Question: I want to read the RGB values of all pixels from a BMP file.
I have code in c++, which look like:
'''
#include <iostream>
#include <fstream>
using namespace std;
int main () {
FILE *streamIn;
streamIn = fopen("./Untitled.bmp", "r");
if (streamIn == (FILE *)0) {
printf("File opening error ocurred. Exiting program.
");
return 0;
}
unsigned char info[54];
fread(info, sizeof(unsigned char), 54, streamIn);
int width = *(int*)&info[18];
int height = *(int*)&info[22];
int image[width*height][3];
int i = 0;
for(i=0;i<width*height;i++) {
image[i][2] = getc(streamIn);
image[i][1] = getc(streamIn);
image[i][0] = getc(streamIn);
printf("pixel %d : [%d,%d,%d]
",i+1,image[i][0],image[i][1],image[i][2]);
}
fclose(streamIn);
return 0;
}
'''
and an image like this (grid overlaid):

which are 6x12 pixels file with two colors - black and white.
I try to find out why after executing the above code with the image as a parameter I don't get just pixels with RGB: [0,0,0] and [255,255,255] but also [0,248,0], [7,224,0] and others.
Hex dump of that file is:
'''
<PHONE>: 42 4d 9a 01-00 00 00 00-00 00 7a 00-00 00 6c 00 BM...... ..z...l.
<PHONE>: 00 00 08 00-00 00 0c 00-00 00 01 00-18 00 00 00 ........ ........
<PHONE>: 00 00 20 01-00 00 13 0b-00 00 13 0b-00 00 00 00 ........ ........
<PHONE>: 00 00 00 00-00 00 42 47-52 73 00 00-00 00 00 00 ......BG Rs......
<PHONE>: 00 00 00 00-00 00 00 00-00 00 00 00-00 00 00 00 ........ ........
<PHONE>: 00 00 00 00-00 00 00 00-00 00 00 00-00 00 00 00 ........ ........
<PHONE>: 00 00 00 00-00 00 00 00-00 00 02 00-00 00 00 00 ........ ........
<PHONE>: 00 00 00 00-00 00 00 00-00 00 ff ff-ff ff ff ff ........ ........
<PHONE>: ff ff ff ff-ff ff ff ff-ff ff ff ff-ff ff ff ff ........ ........
0000-00a0: ff ff ff ff-ff 00 00 00-00 00 00 00-00 00 00 00 ........ ........
0000-00b0: 00 00 00 00-00 00 00 ff-ff ff ff ff-ff 00 00 00 ........ ........
0000-00c0: 00 00 00 00-00 00 00 00-00 00 00 00-00 00 00 ff ........ ........
0000-00d0: ff ff ff ff-ff ff ff ff-ff ff ff ff-ff ff ff ff ........ ........
0000-00e0: ff ff ff ff-ff ff ff ff-ff ff ff ff-ff ff ff ff ........ ........
0000-00f0: ff ff ff ff-ff ff ff ff-ff ff ff ff-ff ff ff ff ........ ........
<PHONE>: ff ff ff ff-ff ff ff ff-ff ff ff ff-ff ff ff ff ........ ........
<PHONE>: ff ff ff ff-ff ff ff ff-ff ff ff ff-ff ff ff ff ........ ........
<PHONE>: ff ff ff ff-ff ff ff ff-ff ff ff ff-ff ff ff ff ........ ........
<PHONE>: ff ff ff ff-ff ff ff ff-ff ff ff ff-ff ff ff ff ........ ........
<PHONE>: ff ff ff ff-ff ff ff ff-ff ff ff ff-ff ff ff ff ........ ........
<PHONE>: ff ff ff ff-ff ff ff ff-ff ff ff ff-ff ff ff ff ........ ........
<PHONE>: ff ff ff ff-ff ff ff ff-ff ff ff ff-ff ff ff ff ........ ........
<PHONE>: ff ff ff ff-ff ff ff ff-ff ff ff ff-ff ff ff ff ........ ........
<PHONE>: ff ff ff ff-ff ff ff ff-ff ff ff ff-ff ff ff ff ........ ........
<PHONE>: ff ff 00 00-00 ff ff ff-00 00 00 ff-ff ff 00 00 ........ ........
0000-019a: 00 ff ff ff-00 00 00 ff-ff ff ........ ..
'''
File size is 410 bytes. It should be 270 (6*12*3 + 54). That means that there is some extra information in this file.
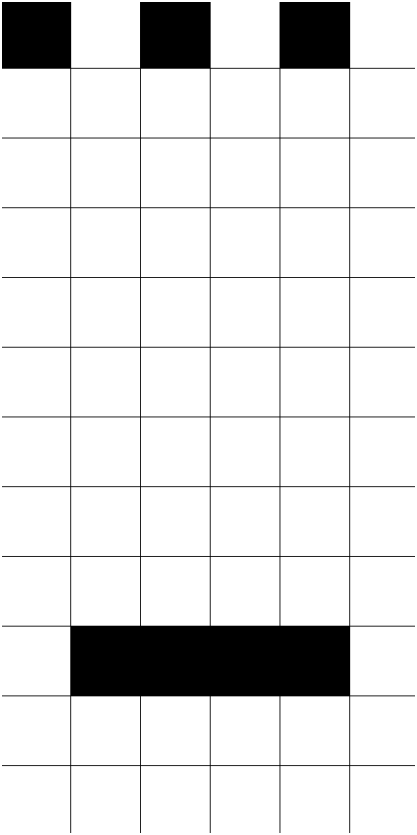
Answer: Your file consists:
'42 4d 9a 01-00 00 00 00-00 00 7a 00-00 00'
The last 4 bytes is the of where rgb values begin, '7A = after 122 Bytes'
The 'first 4 bytes' is the size:
'6c 00 00 00 -> 108 Bytes so BITMAPV4HEADER'
The next are the width and height in pixels:
'08 00-00 00 0c 00-00 00 width height each 4 Bytes'
So your bitmap is '6x12' but '8x12'! There is no need for padding because 8x3 = 24 which is multiple of 4.
The actual pixels are from '0x7A - 0x199'
Beginning from the last row and going upwards, from left to right, the bitmap is:

The file size is correct:
'file size = Bitmap File Header + DIB header + rgb Bytes = 14 + 108 + 8 * 12 * 3 = 410'
To read a specific pixel in your image:
Load the whole bitmap file
'''
char *buff;
char rgb[8 * 12 * 3]; //for simplicity
fptr = fopen("....bmp", "rb");
fseek(fptr, 0, SEEK_END);
int file_Size = ftell(fptr);
fseek(fptr, 0, SEEK_SET);
buff = malloc(file_Size * sizeof(char));
fread(buff, sizeof(char), file_Size, fptr);
memmove(rgb, buff[0x7A], 8 * 12 * 3);
'''
Now 'rgb' contains the actual pixels but the order is meaning the first pixel is the one at the of the image.